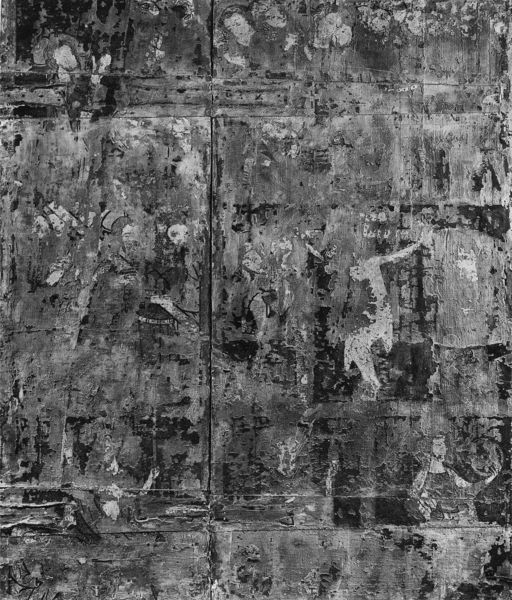
Titel: Altenberger Altar, linker Flügel
Künstler: Rheinischer Meister
Institution: Frankfurt, Städel
Schlagwörter: gruppe, frauen, menschen, holz, schwarz, tür, weiss, wand, bibel, mensch, stein, kirche, figur, leer, mauer, figuren, könig, kreuz, schwarzweiß, pforte, christus, jesus, kreuzigung, leiden, ägyptisch, ägypten, heiligenbild, apostel, verwittert